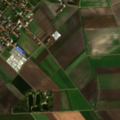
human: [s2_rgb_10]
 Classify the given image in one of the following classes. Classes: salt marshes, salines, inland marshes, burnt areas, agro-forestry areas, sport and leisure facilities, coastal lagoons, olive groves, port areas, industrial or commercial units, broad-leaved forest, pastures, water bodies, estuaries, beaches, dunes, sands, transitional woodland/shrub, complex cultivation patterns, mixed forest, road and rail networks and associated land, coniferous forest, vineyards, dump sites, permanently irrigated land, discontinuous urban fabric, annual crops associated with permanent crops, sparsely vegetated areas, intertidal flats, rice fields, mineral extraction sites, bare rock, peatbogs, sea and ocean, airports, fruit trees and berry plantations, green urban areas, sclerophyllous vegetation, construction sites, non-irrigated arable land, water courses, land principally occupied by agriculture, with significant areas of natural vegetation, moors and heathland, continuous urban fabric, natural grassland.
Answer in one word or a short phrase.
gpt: discontinuous urban fabric, non-irrigated arable land